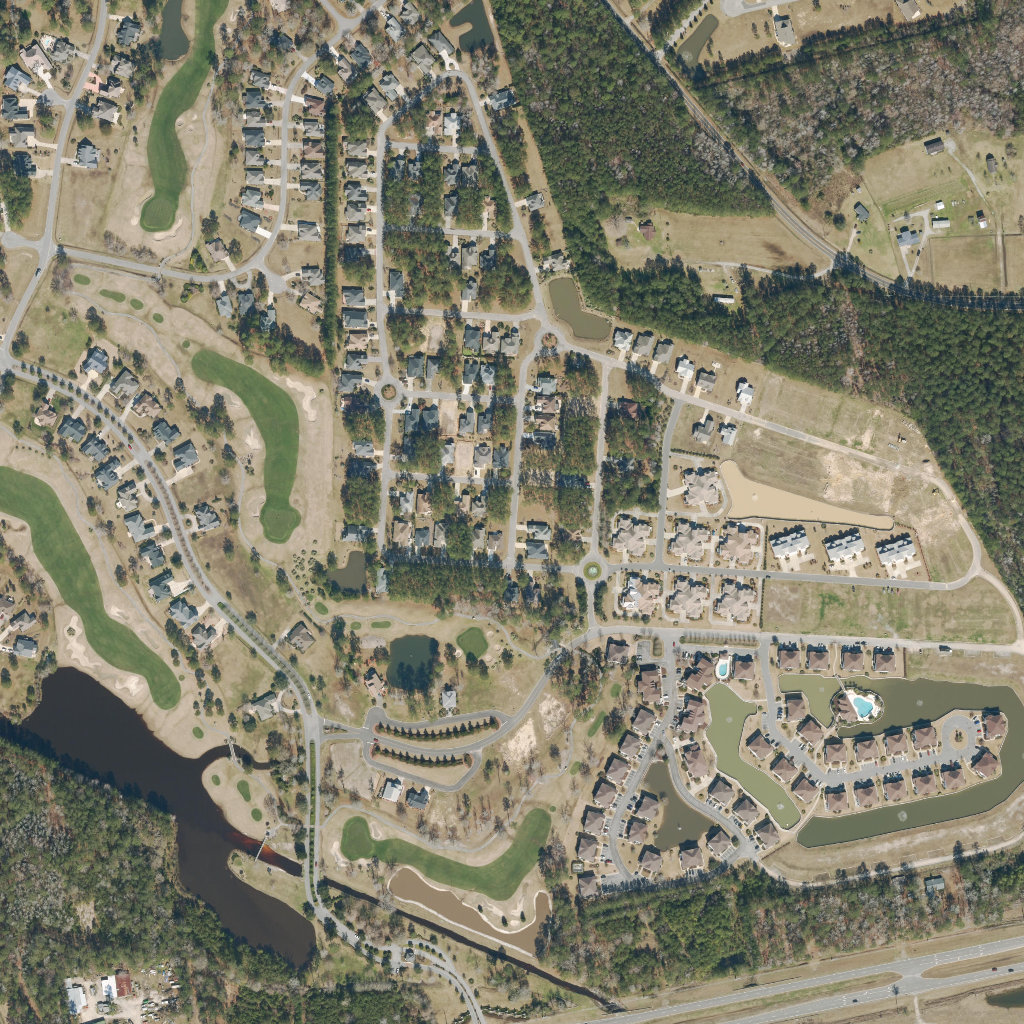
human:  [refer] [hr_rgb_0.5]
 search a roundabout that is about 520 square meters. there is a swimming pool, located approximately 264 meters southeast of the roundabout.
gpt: <box>[[56, 54, 59, 57, 0]]</box>